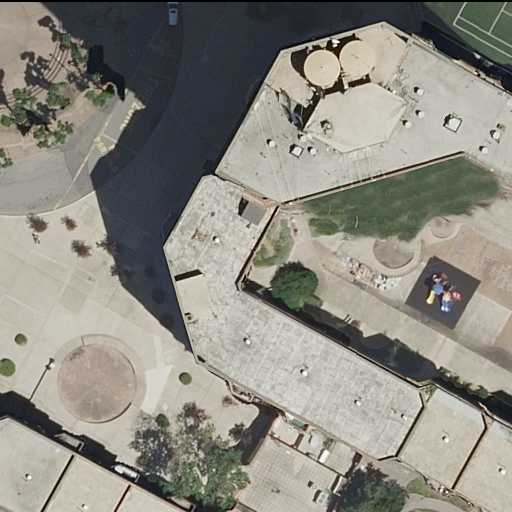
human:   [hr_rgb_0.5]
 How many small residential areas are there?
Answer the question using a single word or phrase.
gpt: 0

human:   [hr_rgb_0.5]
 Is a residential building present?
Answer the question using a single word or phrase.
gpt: yes

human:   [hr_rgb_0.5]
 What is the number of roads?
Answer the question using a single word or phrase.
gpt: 1

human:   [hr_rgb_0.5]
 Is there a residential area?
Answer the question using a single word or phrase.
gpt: yes

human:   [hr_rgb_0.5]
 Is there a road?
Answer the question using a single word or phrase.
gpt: yes

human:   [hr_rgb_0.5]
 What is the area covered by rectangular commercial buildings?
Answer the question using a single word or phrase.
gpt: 0m2

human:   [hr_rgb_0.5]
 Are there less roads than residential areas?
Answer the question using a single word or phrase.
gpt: no

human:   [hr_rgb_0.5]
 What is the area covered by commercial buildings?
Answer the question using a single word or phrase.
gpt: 0m2

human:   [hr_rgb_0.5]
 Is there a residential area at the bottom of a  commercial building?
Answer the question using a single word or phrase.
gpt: no

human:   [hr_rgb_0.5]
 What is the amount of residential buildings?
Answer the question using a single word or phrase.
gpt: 3

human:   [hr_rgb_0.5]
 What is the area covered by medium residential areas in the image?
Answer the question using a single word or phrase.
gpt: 0m2

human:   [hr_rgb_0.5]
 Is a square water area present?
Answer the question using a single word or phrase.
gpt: no

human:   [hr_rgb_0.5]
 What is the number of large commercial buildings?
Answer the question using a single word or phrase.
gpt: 0

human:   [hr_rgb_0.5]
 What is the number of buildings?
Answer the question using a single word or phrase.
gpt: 3

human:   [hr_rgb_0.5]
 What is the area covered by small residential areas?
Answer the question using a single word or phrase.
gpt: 0m2

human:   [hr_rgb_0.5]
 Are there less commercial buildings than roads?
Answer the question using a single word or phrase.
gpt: yes

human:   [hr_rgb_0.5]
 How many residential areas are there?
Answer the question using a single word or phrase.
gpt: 1

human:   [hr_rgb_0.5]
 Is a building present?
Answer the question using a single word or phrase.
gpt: yes

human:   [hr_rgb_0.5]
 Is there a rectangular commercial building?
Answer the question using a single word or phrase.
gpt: no

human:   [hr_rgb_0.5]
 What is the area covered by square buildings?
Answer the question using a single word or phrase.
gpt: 0m2

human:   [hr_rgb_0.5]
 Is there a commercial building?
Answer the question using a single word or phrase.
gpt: no

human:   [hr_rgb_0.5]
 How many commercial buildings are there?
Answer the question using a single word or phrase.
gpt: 0

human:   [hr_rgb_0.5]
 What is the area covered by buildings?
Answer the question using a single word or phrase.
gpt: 2420m2

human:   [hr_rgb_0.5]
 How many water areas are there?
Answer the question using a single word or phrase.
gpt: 0

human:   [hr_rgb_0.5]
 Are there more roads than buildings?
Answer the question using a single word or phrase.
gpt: no

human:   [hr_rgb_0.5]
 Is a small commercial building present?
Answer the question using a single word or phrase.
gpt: no

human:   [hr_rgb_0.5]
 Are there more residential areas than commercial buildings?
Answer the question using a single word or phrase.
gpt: yes

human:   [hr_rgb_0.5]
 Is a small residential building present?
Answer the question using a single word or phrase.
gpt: no

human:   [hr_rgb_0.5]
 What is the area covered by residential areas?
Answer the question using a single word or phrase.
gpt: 6316m2

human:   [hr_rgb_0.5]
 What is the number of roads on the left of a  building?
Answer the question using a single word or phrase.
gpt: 1

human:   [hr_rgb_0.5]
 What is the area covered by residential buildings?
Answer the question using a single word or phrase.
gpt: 2420m2

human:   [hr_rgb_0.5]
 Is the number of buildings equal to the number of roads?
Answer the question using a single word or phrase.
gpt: no

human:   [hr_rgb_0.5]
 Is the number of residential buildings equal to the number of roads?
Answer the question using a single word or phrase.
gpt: no

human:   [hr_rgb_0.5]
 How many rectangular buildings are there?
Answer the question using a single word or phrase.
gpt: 1

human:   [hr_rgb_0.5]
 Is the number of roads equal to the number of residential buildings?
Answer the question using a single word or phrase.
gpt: no

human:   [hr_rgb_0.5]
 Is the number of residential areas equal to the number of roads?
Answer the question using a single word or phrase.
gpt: yes

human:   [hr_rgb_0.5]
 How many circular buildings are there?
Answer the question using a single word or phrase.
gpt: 0

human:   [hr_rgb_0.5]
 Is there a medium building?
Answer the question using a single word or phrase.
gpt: yes

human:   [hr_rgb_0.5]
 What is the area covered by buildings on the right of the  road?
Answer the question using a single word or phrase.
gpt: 417m2

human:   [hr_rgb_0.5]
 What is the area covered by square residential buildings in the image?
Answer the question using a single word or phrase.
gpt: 0m2

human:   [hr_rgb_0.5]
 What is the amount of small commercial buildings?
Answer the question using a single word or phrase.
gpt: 0

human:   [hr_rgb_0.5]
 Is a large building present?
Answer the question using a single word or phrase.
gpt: yes

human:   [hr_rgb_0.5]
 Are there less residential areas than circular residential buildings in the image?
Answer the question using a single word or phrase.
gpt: no

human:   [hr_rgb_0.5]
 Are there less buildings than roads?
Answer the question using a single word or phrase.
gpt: no

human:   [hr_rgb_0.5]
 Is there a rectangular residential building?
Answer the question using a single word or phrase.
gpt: yes

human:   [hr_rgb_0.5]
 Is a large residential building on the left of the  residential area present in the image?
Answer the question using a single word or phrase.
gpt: no

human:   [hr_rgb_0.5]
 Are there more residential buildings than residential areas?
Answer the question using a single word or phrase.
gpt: yes

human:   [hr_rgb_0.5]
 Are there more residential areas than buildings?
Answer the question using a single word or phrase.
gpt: no

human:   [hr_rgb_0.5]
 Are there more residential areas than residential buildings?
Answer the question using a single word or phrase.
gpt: no

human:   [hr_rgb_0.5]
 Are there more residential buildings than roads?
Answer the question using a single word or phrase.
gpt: yes

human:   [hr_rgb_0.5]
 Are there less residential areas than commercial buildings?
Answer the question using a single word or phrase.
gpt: no

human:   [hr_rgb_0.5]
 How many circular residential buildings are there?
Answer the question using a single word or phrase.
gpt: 0

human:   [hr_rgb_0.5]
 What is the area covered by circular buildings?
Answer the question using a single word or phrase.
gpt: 0m2

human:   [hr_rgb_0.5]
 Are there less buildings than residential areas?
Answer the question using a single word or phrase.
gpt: no

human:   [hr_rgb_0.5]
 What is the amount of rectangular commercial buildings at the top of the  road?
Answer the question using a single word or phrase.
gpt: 0

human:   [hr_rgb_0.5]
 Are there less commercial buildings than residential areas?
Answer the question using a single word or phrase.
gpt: yes

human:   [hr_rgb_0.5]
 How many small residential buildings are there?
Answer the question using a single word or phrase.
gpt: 0

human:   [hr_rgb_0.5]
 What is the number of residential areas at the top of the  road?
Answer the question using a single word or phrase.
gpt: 0

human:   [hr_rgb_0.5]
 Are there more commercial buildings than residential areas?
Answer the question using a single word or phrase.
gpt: no

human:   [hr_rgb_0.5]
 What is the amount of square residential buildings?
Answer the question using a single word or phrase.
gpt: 0

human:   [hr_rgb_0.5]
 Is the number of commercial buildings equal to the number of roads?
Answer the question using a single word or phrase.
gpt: no

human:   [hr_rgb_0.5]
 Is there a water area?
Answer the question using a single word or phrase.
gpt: no

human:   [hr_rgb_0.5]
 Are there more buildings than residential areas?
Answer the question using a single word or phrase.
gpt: yes

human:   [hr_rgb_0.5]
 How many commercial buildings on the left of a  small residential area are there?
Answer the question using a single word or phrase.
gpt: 0